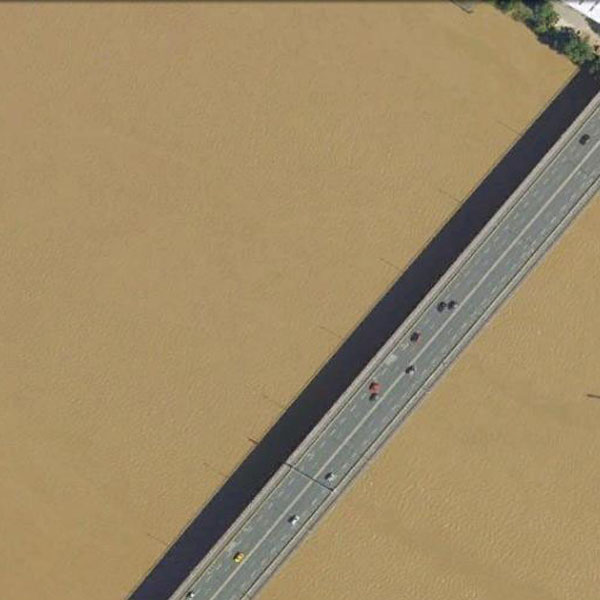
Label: Bridge